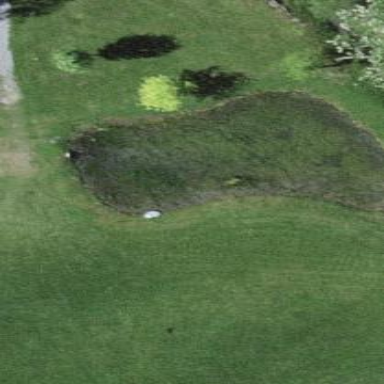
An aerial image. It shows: Water hazard in golf course. The hazard is natural water feature.